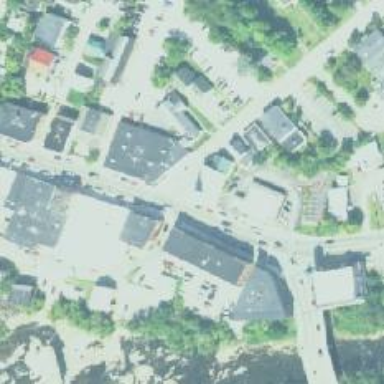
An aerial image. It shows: Town.